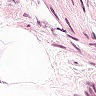
Metastatic tissue present: no